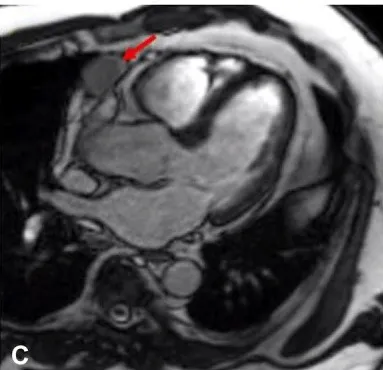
(C, D) CMR images show the mass with significant first-pass perfusion and late gadolinium enhancement consistent with a highly vascularized structure.
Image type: radiology (mri)